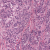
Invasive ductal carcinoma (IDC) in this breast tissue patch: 1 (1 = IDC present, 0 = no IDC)